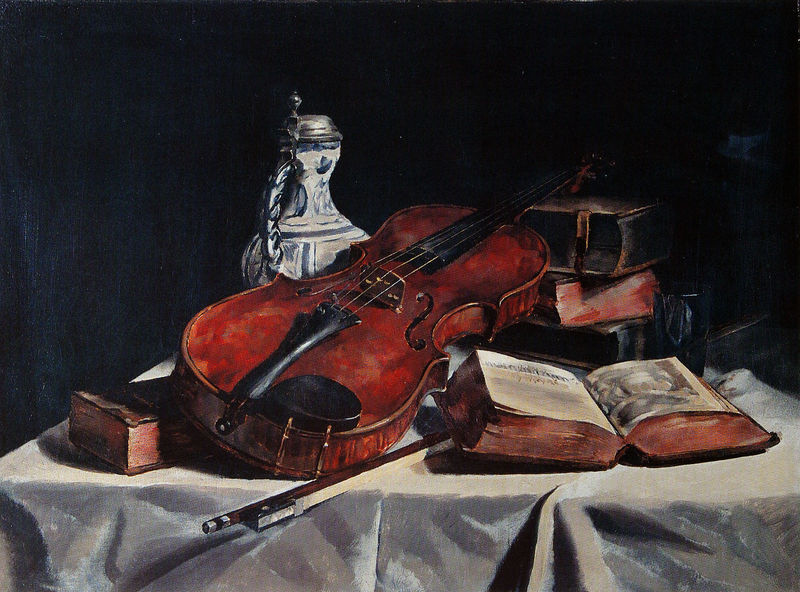
Titel: Stilleben mit Violine
Künstler: Franz Aumer
Standort: München
Institution: Städtische Galerie im Lenbachhaus
Schlagwörter: blau, dunkel, gemälde, schatten, weiß, braun, glas, grau, haar, hell, hintergrund, holz, licht, schwarz, tisch, vordergrund, rot, tuch, wand, bibel, falten, silber, bild, hals, instrument, niederlande, tischdecke, tischtuch, öl, stoff, musik, henkel, kanne, krug, stilleben, stillleben, vase, schrift, bücher, bogen, steg, falte, schmal, muse, bauch, faltenwurf, laken, geschlossen, griff, vanitas, deckel, memento mori, zinn, offen, buch, gefäss, porzellan, druck, stich, seite, kunst, einband, bratsche, geige, geigenbogen, saite, violine, ledereinband, seiten, leder, rotbraun, musen, stapel, klangkörper, saiten, bänder, porzelan, tonkrug, humpen, bauchig, klang, lau, deckelkrug, kinnstütze, kultur, pferdehaar, schalloch, zinndecken